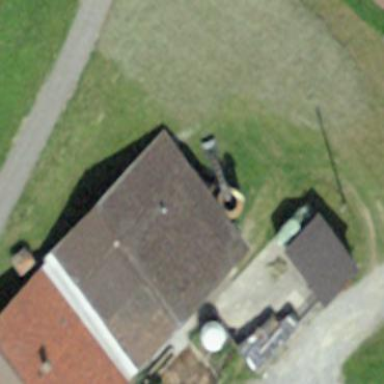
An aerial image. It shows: Shed building.